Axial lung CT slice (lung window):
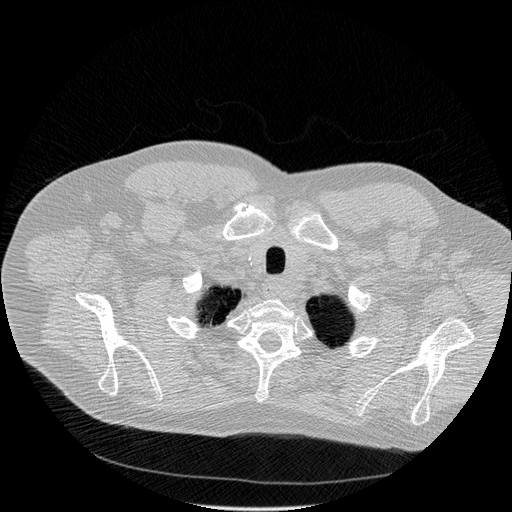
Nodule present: no